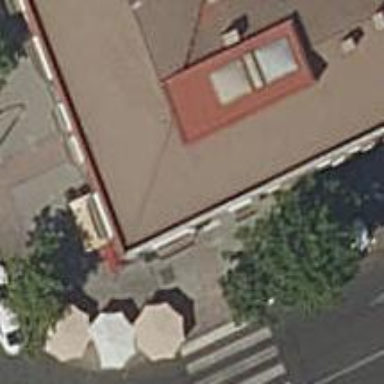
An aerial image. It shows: Restaurant.